Question: After having used Swing for the past 3 years for School and such, I decided to give JavaFX a try and play around with it. With the new Scene Builder and NetBeans 7.2, it's been a blast so far.
The next step I'd like to do is convert a small project of mine into JavaFX. One of the issue however is that project uses a MVC Architecture. Basically I have a 'JFrame' with a 'Toolbar', a 'JMenuBar', plus an empty 'JPanel'.
The 'JPanel' is used to display a View which is a 'JPanel' built the using GUI Builder of NetBeans. This allows me to navigate to different view and each view is an independent component.
My question is as followed: Is there any ways to display a 'Scene' inside a 'Scene'? Or achieve similar result as a 'JPanel' inside a 'JPanel', or a User Control inside a User Control (for the .Net folks)
Basically, I'd like to display another scene in the Gray area of the picture.

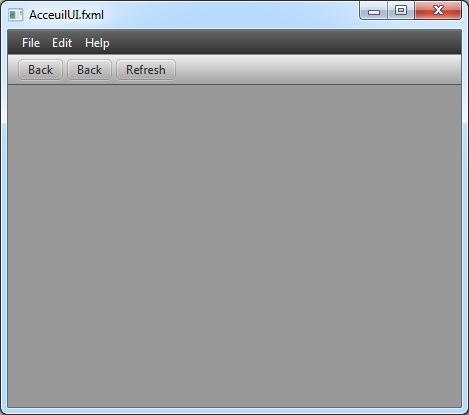
Answer: I had the same reaction when I came in: you want a Node (which feels wrong on a first glance). The Node is basically the root component that can contain itself (much like a JPanel) and though you can change out scenes on your stage if you're looking for the "root component" it will extend Node for the MVC basics.
<URL>
I'm sure you could get fancy and swap out scenes on your stage (which is totally viable) but from my Swing background the Node behaved more naturally. Caviat: I find I write a bit more framework and abstractions to make it work for me (wrapped classes with Groups etc...) but it definitely does the trick.
I hope to find a better way, for my "Module" based project I initially used Scenes, but found it completely restricting. The Nodes allow for much more dynamic content.
Best of luck.